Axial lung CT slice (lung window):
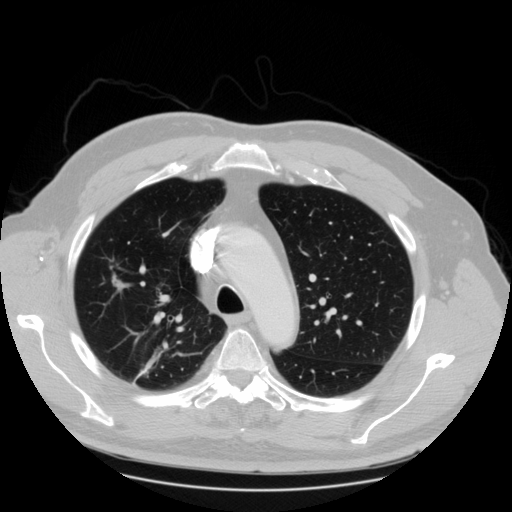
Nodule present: yes
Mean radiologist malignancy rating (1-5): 3.6